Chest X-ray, PA view. Patient: 69 years old, sex M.
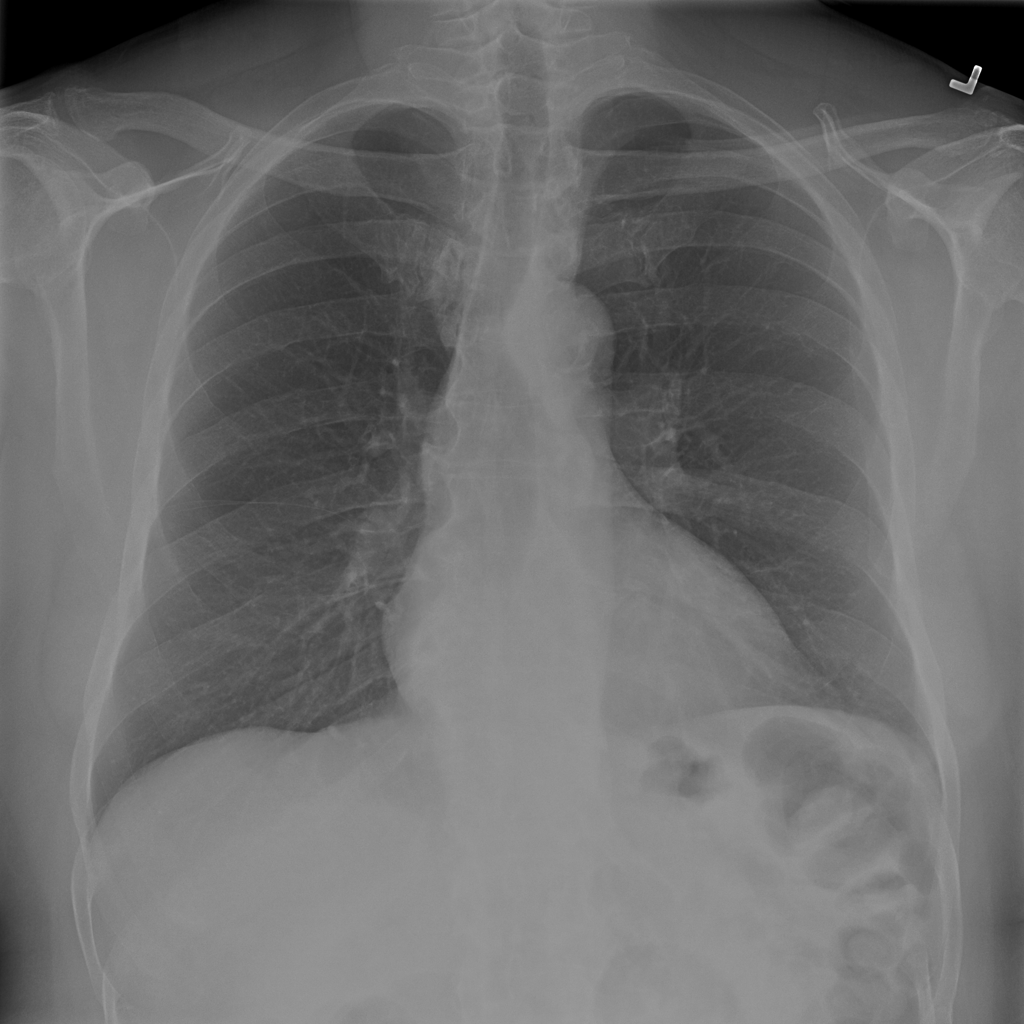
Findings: No Finding